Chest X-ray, PA view. Patient: 60 years old, sex M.
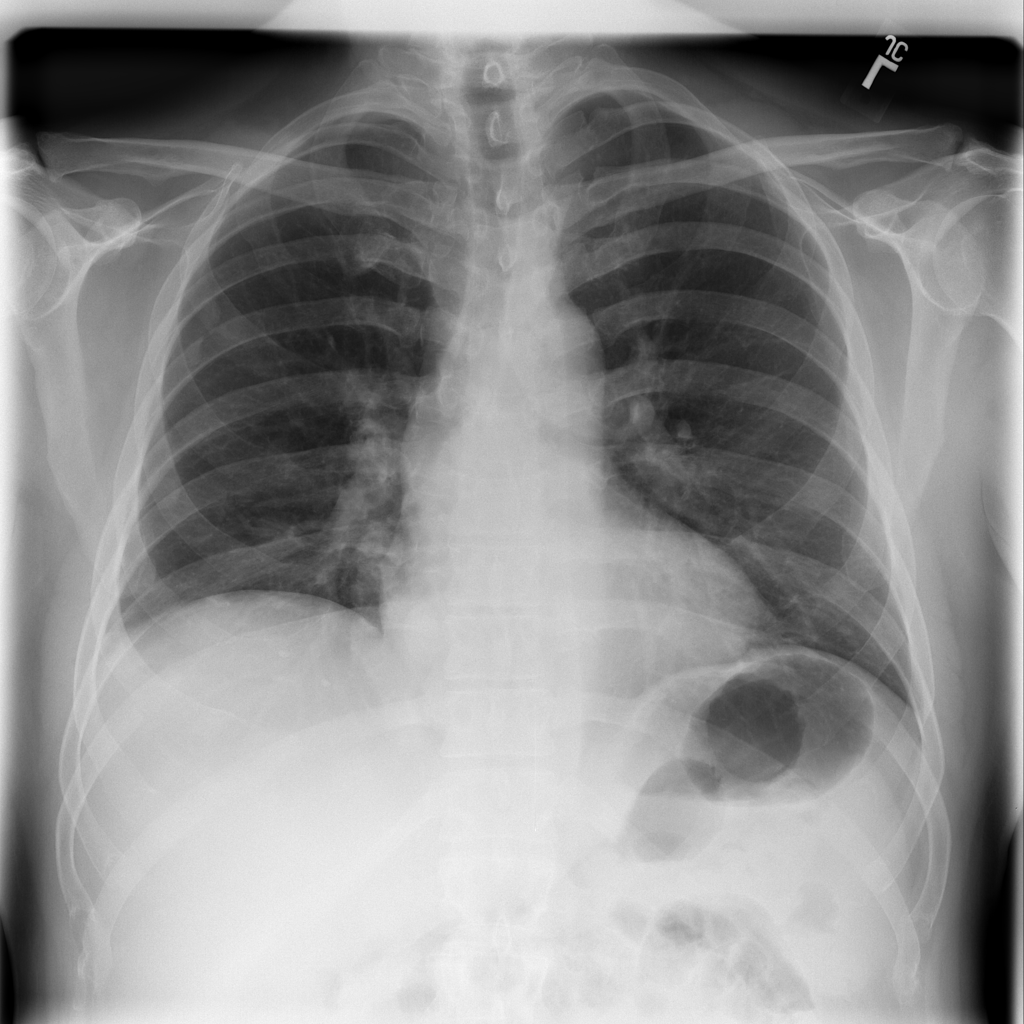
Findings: Mass